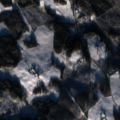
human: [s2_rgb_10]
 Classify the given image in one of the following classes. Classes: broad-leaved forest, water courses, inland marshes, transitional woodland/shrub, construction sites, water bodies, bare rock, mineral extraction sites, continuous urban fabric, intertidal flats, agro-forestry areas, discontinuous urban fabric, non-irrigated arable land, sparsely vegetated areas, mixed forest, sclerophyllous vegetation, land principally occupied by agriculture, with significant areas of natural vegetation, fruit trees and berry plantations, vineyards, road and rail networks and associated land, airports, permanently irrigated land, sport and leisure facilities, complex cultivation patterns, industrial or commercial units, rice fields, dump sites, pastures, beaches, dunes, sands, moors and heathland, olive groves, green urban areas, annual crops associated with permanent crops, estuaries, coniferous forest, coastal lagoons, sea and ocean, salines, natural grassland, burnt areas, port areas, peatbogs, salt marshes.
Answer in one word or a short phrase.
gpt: land principally occupied by agriculture, with significant areas of natural vegetation, broad-leaved forest, coniferous forest, mixed forest